Question: I have a 'Table View', and I want to 'cell''Parse'.
'array'
Any ideas? Will post any extra code as necessary, thanks!
'''
- (UITableViewCell *)tableView:(UITableView *)tableView cellForRowAtIndexPath:(NSIndexPath *)indexPath object:(PFObject *)object
{
static NSString *simpleTableIdentifier = @"RecipeCell";
UITableViewCell *cell = [tableView dequeueReusableCellWithIdentifier:simpleTableIdentifier];
if (cell == nil) {
cell = [[UITableViewCell alloc] initWithStyle:UITableViewCellStyleDefault reuseIdentifier:simpleTableIdentifier];
}
UILabel *homeLabel = (UILabel*) [cell viewWithTag:101];
homeLabel.text = [object objectForKey:@"matchup"];
UILabel *dateLabel = (UILabel*) [cell viewWithTag:102];
dateLabel.text = [object objectForKey:@"time"];
return cell;
}
'''
'Parse'

'Parse'
'''
// Color Cell
NSLog(@"Color array global: %@", self.stringArrayColor);
// Output in console
2015-02-19 19:07:52.964 SimpleTable[12628:<PHONE>] Color array global: (
006532,
061642
)
'''
'''
// Added to convert Hex colors to RGB
-(UIColor*)colorWithHexString:(NSString*)hex
{
NSString *cString = [[hex stringByTrimmingCharactersInSet:[NSCharacterSet whitespaceAndNewlineCharacterSet]] uppercaseString];
// String should be 6 or 8 characters
if ([cString length] < 6) return [UIColor grayColor];
// MATT ADDED THIS SO IF COLOR RETURNED NULL, THEN THE COLOR WOULD BE SET TO ICON COLOR NAVY BLUE, SAME AS TINT COLOR
if ([cString hasPrefix:@"("]) return [UIColor colorWithRed:7.0f/255.0f green:32.0f/255.0f blue:50.0f/255.0f alpha:1.0f];
// strip 0X if it appears
if ([cString hasPrefix:@"0X"]) cString = [cString substringFromIndex:2];
if ([cString length] != 6) return [UIColor grayColor];
// Separate into r, g, b substrings
NSRange range;
range.location = 0;
range.length = 2;
NSString *rString = [cString substringWithRange:range];
range.location = 2;
NSString *gString = [cString substringWithRange:range];
range.location = 4;
NSString *bString = [cString substringWithRange:range];
// Scan values
unsigned int r, g, b;
[[NSScanner scannerWithString:rString] scanHexInt:&r];
[[NSScanner scannerWithString:gString] scanHexInt:&g];
[[NSScanner scannerWithString:bString] scanHexInt:&b];
return [UIColor colorWithRed:((float) r / 255.0f)
green:((float) g / 255.0f)
blue:((float) b / 255.0f)
alpha:1.0f];
}
'''
'method'
'''
[buttonOne setBackgroundColor:[self colorWithHexString:[NSString stringWithFormat:@"%@", theColor]]];
'''
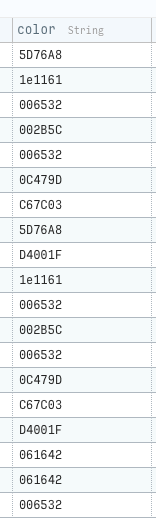
Answer: Just use your own example you provided:
'''
cell.backgroundColor = [self colorWithHexString:[self.stringArrayColor objectAtIndex:indexPath.row]];
'''